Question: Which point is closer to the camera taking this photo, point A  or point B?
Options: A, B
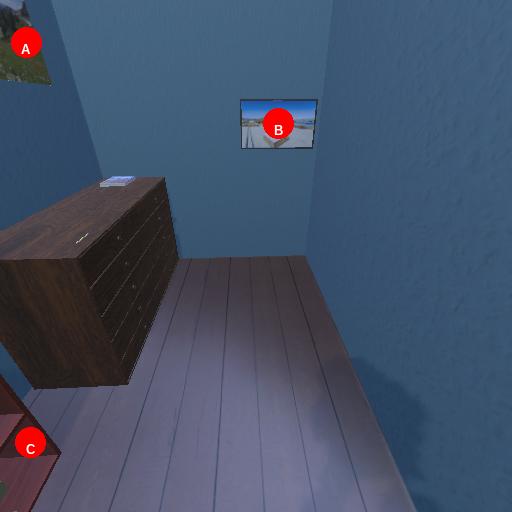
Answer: A